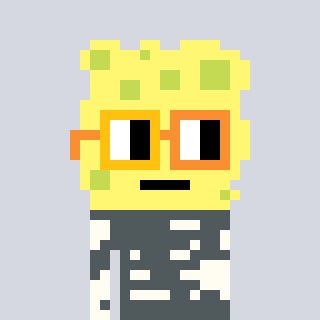
a pixel art character with square yellow and orange glasses, a sponge-shaped head and a grayscale-colored body on a cool background